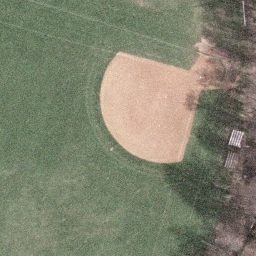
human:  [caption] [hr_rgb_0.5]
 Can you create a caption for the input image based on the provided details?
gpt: It is a very old baseball diamond with sand and weeds .

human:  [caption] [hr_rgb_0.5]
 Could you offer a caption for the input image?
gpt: This is an old baseball diamond .

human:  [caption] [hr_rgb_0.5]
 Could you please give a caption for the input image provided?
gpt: It is a very old baseball diamond compose of sand and weeds .

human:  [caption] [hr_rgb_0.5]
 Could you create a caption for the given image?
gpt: A baseball diamond composed of sand and weeds .

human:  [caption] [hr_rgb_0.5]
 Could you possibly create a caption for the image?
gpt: It is a very old baseball diamond compose of sand and weeds .